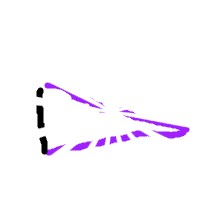
Shape: triangle